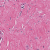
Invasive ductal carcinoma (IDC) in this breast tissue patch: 0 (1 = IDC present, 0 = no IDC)